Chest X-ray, AP view. Patient: 19 years old, sex F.
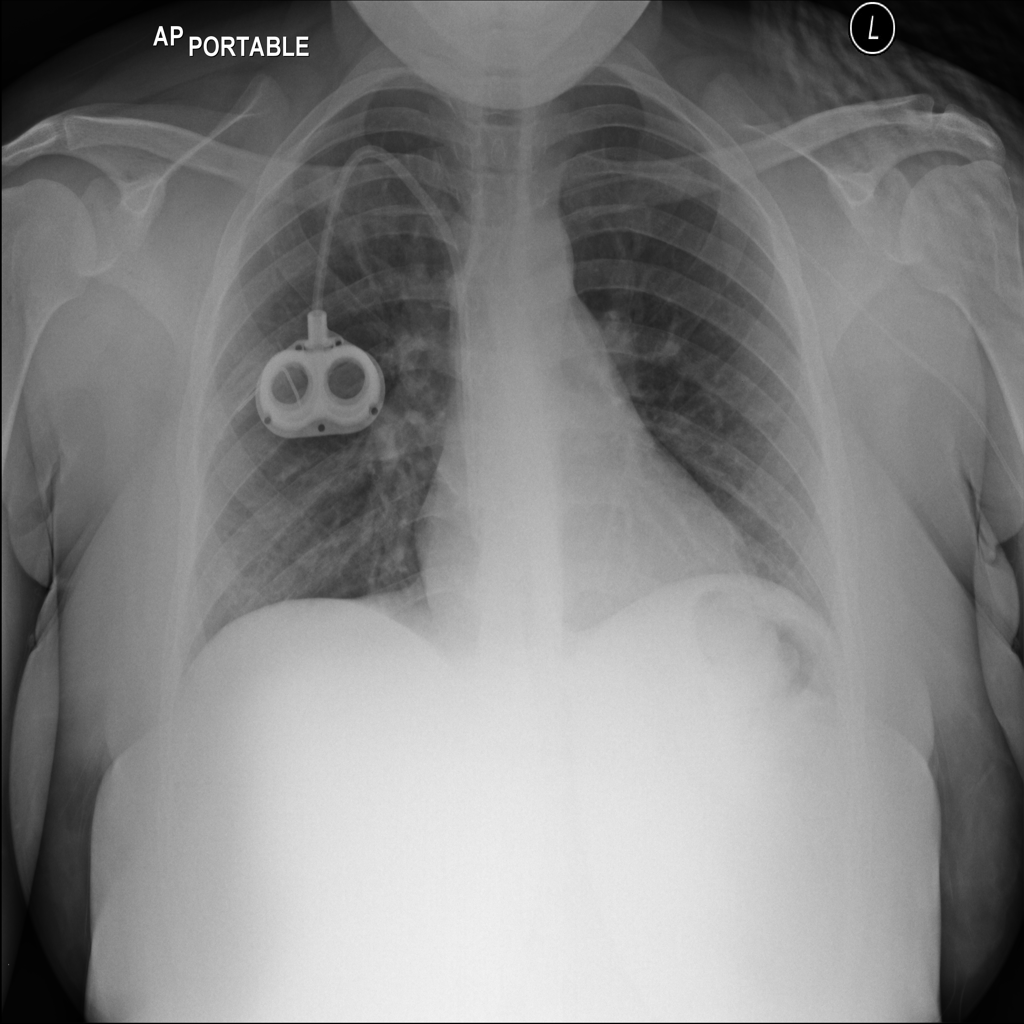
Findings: No Finding